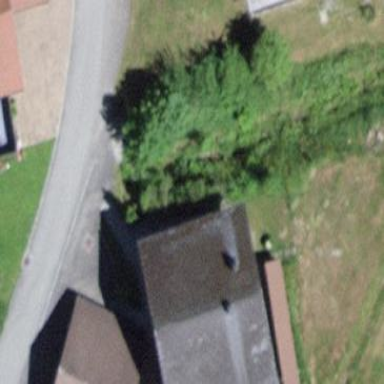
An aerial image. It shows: Residential building.